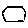
Label: hexagon